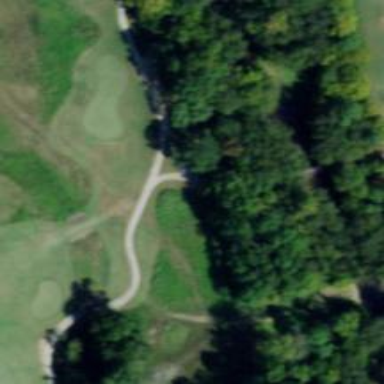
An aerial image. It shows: Footway that resembles golf path.